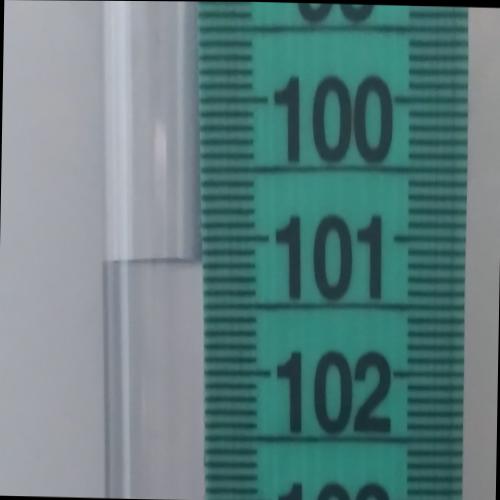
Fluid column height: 101.2 cm